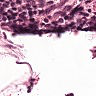
Metastatic tissue present: no